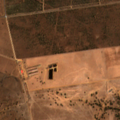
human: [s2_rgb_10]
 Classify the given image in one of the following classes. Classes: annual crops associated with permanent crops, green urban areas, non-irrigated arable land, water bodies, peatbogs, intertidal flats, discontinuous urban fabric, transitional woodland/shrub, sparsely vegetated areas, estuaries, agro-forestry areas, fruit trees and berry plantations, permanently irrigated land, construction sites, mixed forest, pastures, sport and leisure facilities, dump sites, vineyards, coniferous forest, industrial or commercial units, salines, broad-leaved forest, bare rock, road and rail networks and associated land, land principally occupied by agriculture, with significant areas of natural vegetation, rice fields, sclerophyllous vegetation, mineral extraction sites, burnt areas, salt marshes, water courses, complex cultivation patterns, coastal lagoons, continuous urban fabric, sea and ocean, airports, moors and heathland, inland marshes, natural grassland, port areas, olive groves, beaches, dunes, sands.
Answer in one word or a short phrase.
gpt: non-irrigated arable land, agro-forestry areas, transitional woodland/shrub